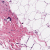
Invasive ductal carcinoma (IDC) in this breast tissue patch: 0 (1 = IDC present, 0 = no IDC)